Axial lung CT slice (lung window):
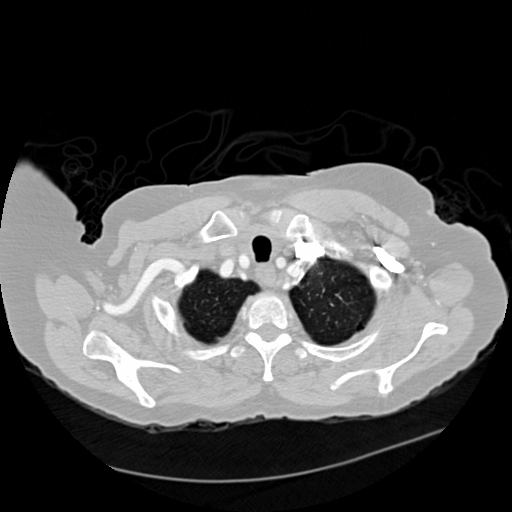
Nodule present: no